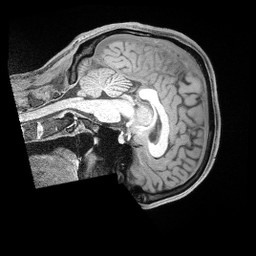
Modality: T1w
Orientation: sagittal
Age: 34
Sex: male
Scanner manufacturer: siemens
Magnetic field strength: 3 T
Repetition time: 2 s
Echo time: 0.00211 s